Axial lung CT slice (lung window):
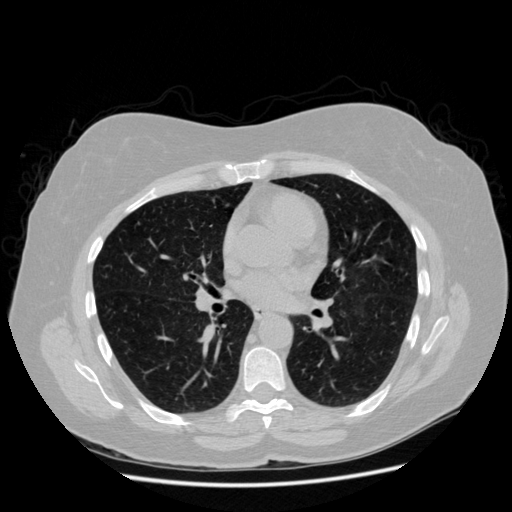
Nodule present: no